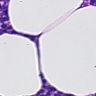
Metastatic tissue present: no